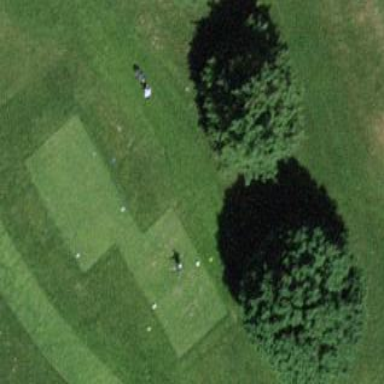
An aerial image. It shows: Golf tee area with grass surface.